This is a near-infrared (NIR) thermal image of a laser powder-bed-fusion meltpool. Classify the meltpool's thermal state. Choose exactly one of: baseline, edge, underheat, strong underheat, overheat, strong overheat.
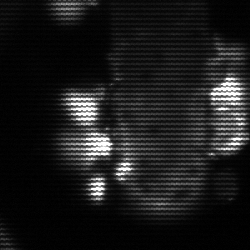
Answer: strong underheat